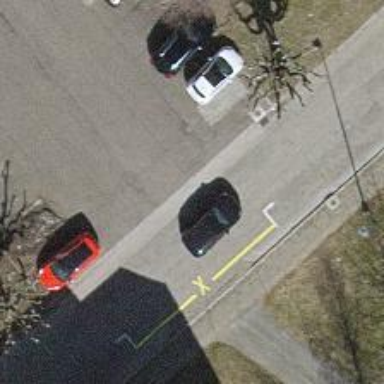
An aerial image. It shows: Paved parking aisle designated as service road.